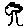
Label: tree